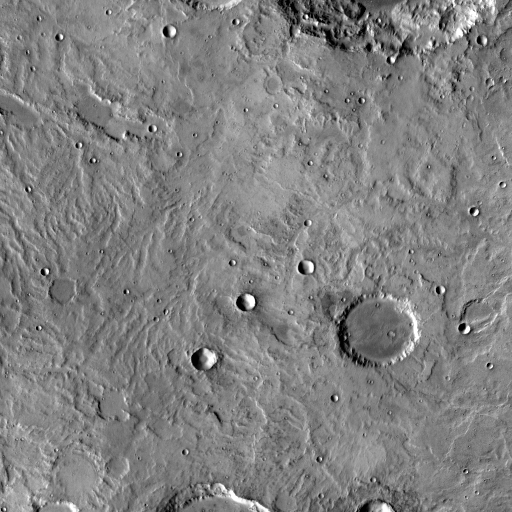
Crater classes present: Background, Other, Buried, Secondary